Question: I have a table that contains a column with Initial Year and another with the number of amortisation years.
I'm trying to generate a new table that duplicates the rows where amortisation years is >1 and recalcs the Year for each duplication.
I've drafted an example and the incomplete solution I got to so far:

<URL>
I'd ideally like to solve it using formulas (instead of a script).
Breaking my head here, so really appreciate your help!
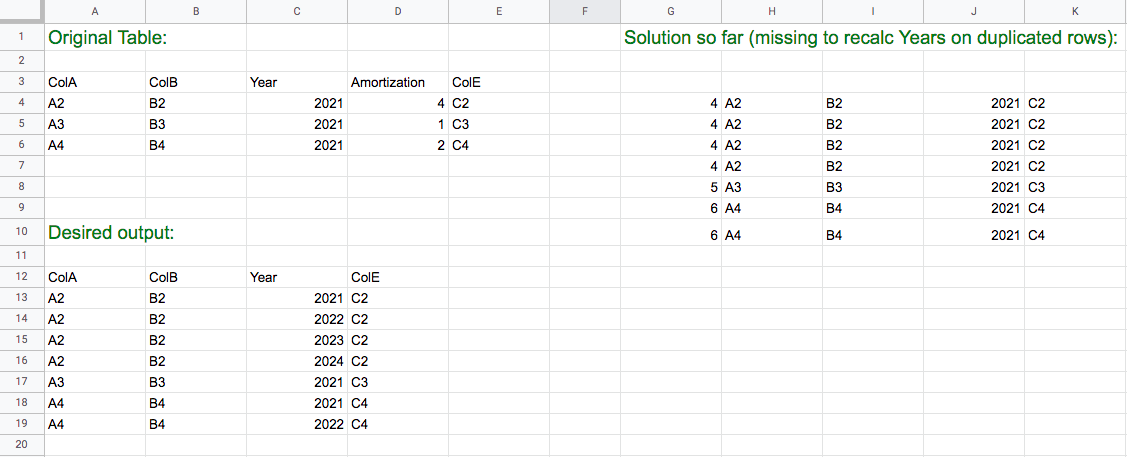
Answer: use:
'''
=ARRAYFORMULA(QUERY(SPLIT(FLATTEN(A4:A9&"x"&B4:B9&"x"&IF(
SEQUENCE(1, MAX(D4:D9), 0)<D4:D9, C4:C9+
SEQUENCE(1, MAX(D4:D9), 0), )&"x"&E4:E9), "x"),
"where Col4 is not null", ))
'''
<URL>